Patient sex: M
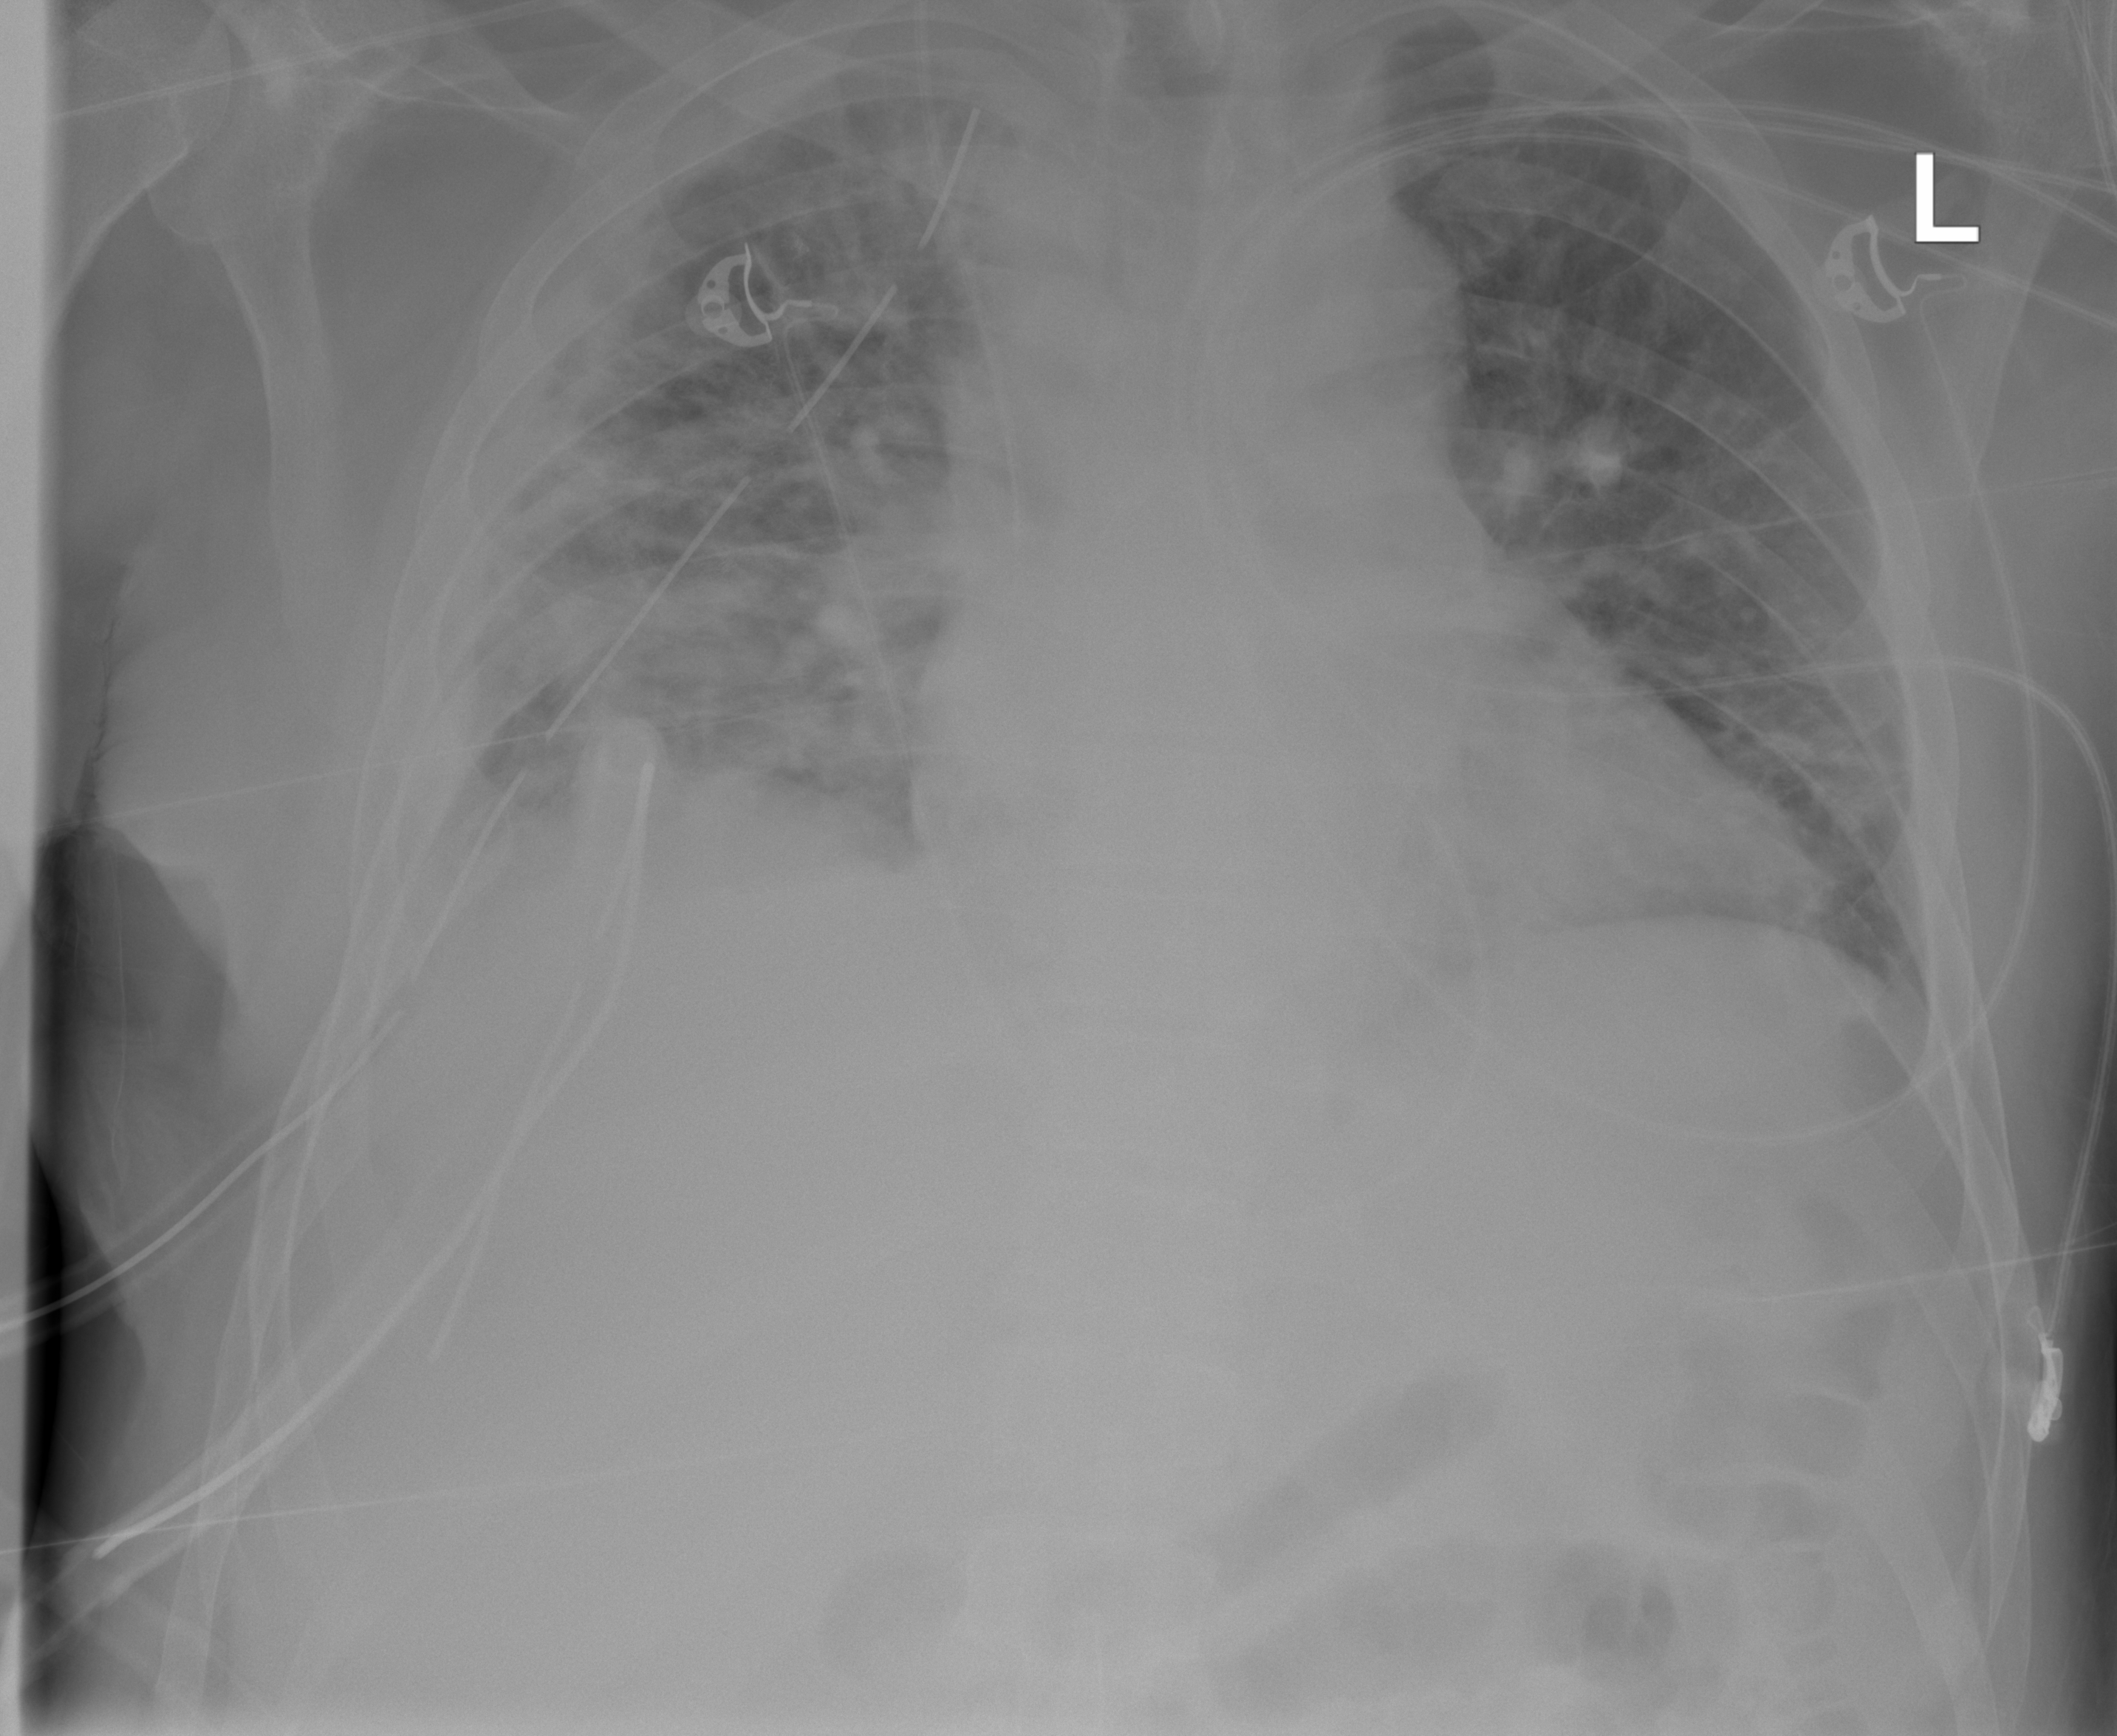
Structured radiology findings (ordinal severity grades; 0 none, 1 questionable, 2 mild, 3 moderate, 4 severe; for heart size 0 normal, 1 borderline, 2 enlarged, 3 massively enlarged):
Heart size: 0
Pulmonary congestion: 0
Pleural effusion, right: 0
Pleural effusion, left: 0
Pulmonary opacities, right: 3
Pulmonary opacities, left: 0
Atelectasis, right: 2
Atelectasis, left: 0